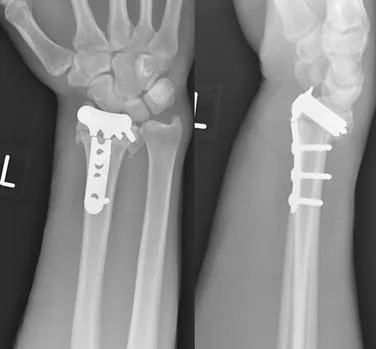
Radiographs at 6 weeks after the index procedure. Broken plate.
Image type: radiology (x_ray)